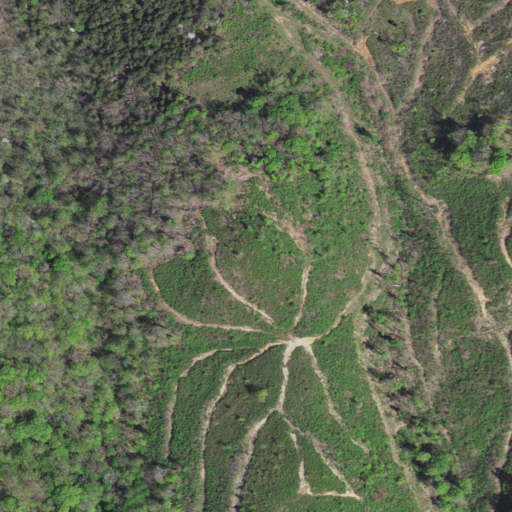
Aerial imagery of ridge(s) in Virginia named Moccasin Ridge containing deciduous forest, evergreen forest, and shrub